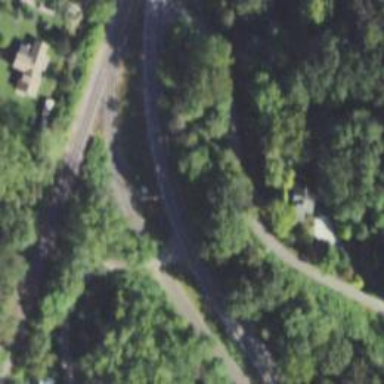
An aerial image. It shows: Rail spur service.